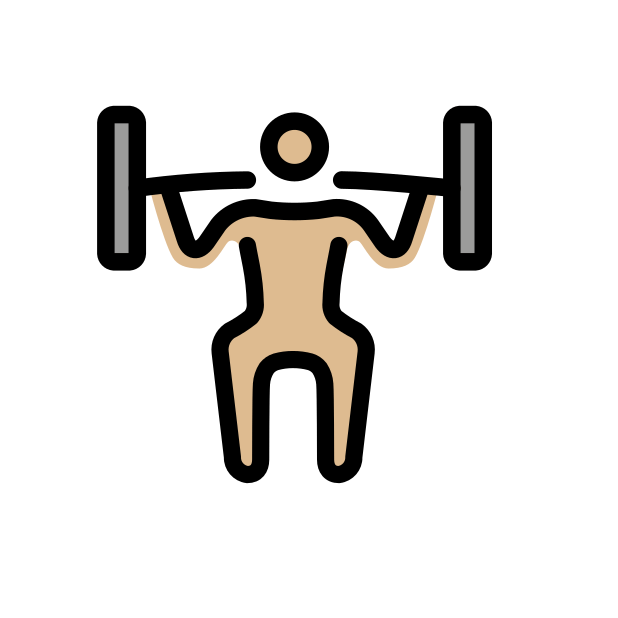
man lifting weights: medium-light skin tone